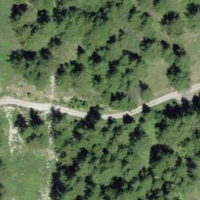
EUNIS habitat code: 44
Species observed at this site:
Lasiommata maera